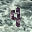
Label: 4